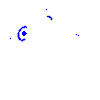
Particle: pion